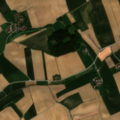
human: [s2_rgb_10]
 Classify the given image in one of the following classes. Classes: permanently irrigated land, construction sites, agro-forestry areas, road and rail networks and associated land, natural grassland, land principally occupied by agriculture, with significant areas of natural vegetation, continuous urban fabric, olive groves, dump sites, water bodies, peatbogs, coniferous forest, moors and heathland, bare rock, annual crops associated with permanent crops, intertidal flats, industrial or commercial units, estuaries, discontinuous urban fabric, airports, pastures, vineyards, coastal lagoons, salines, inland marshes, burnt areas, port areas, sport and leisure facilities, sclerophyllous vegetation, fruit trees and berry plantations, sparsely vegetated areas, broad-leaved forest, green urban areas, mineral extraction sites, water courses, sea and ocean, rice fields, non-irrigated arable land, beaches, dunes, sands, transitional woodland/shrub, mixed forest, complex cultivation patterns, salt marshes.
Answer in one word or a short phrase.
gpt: non-irrigated arable land, complex cultivation patterns